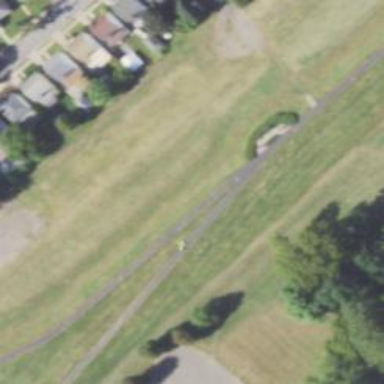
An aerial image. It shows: Asphalt path with embankment. The trail visibility is excellent.